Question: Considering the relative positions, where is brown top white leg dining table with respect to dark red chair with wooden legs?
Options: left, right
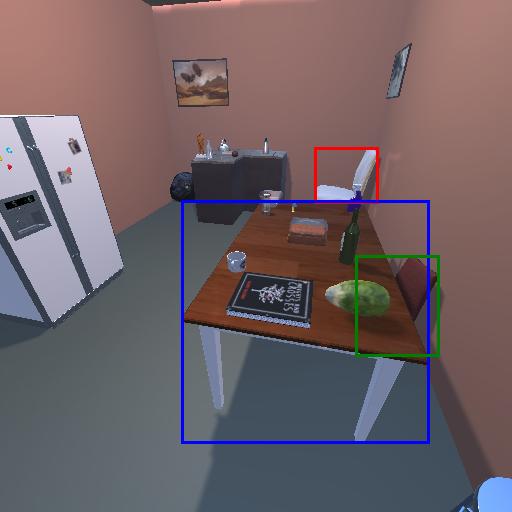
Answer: left